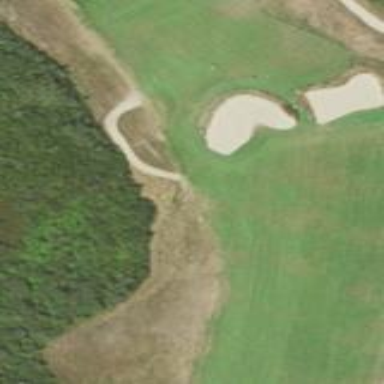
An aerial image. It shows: Grassy area designated as golf fairway.